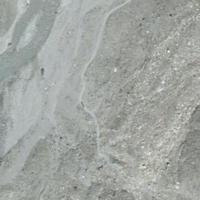
EUNIS habitat code: 48
Species observed at this site:
Saxifraga oppositifolia